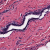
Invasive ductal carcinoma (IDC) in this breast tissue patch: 0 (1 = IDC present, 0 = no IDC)